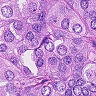
Metastatic tissue present: yes